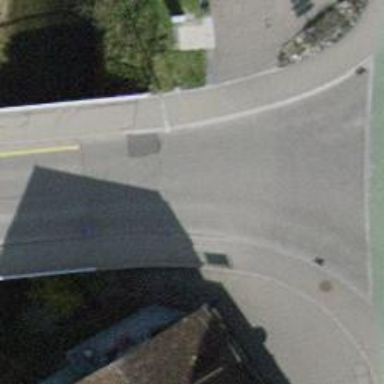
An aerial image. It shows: Tertiary road with asphalt surface running on bridge. There are sidewalks on both sides of the road.